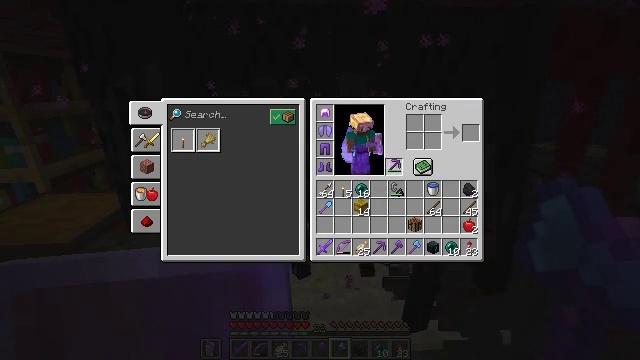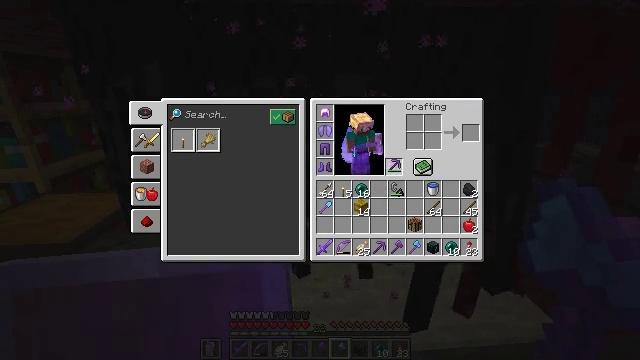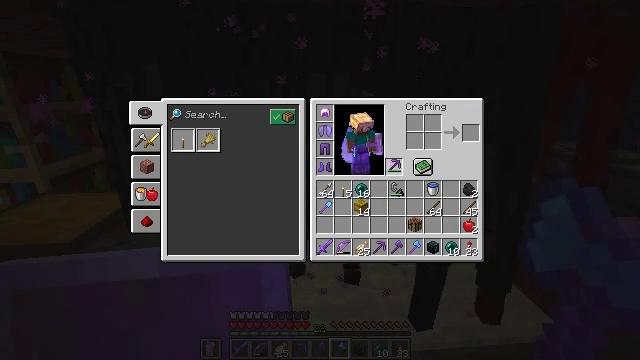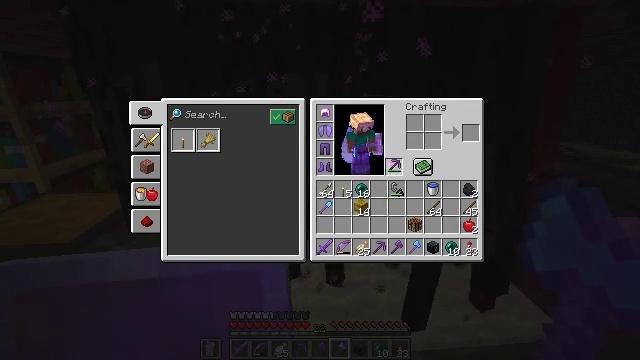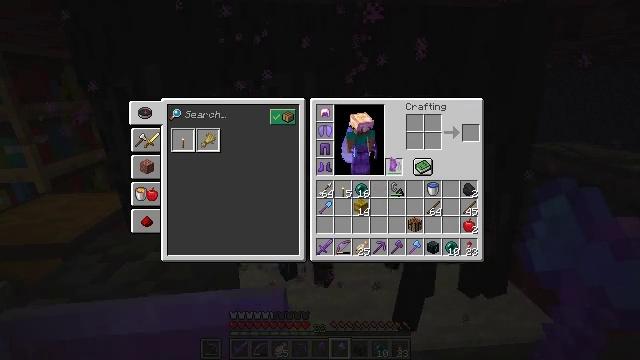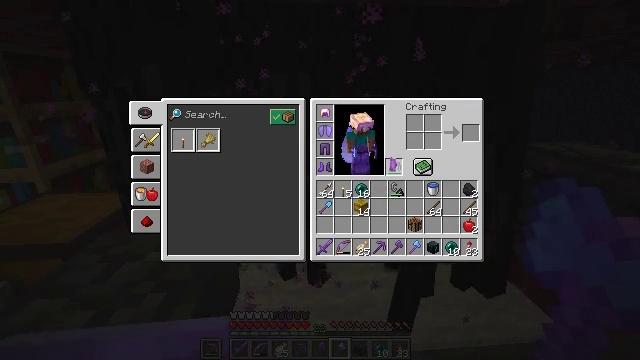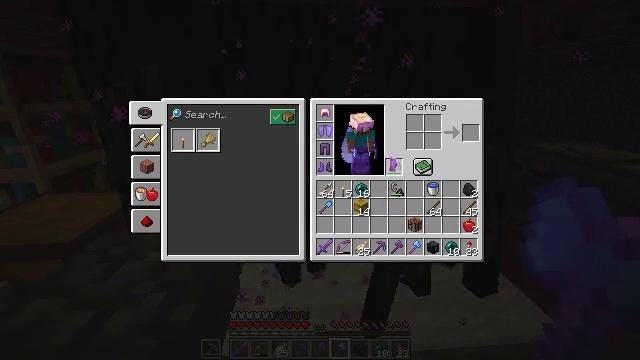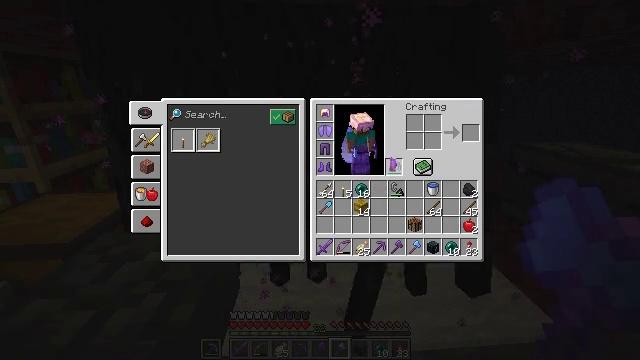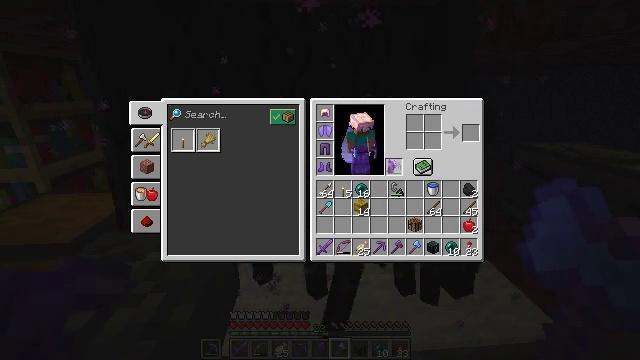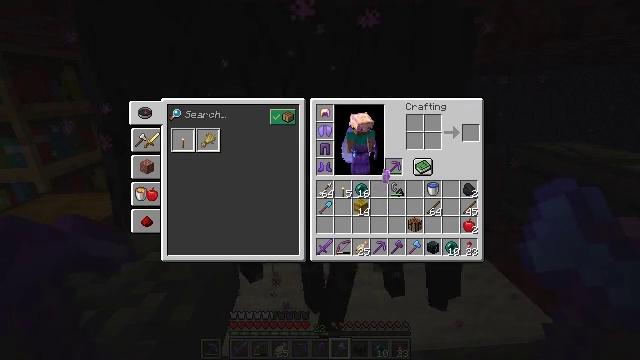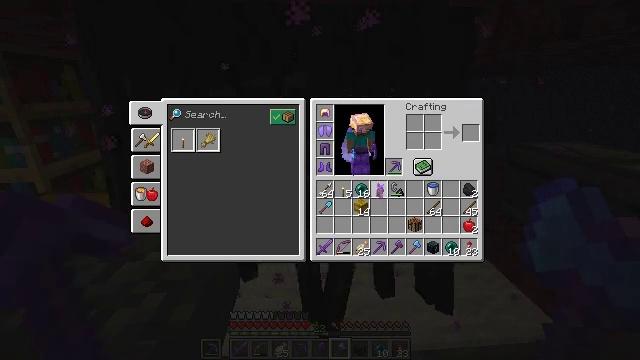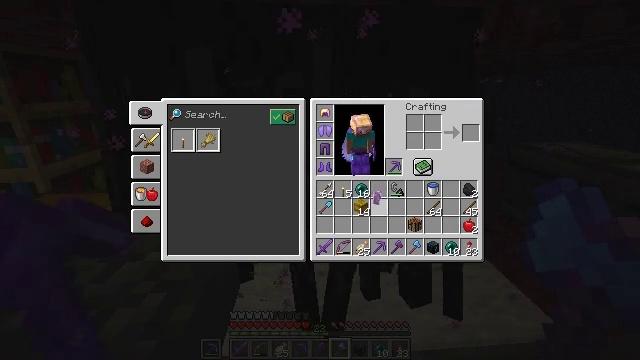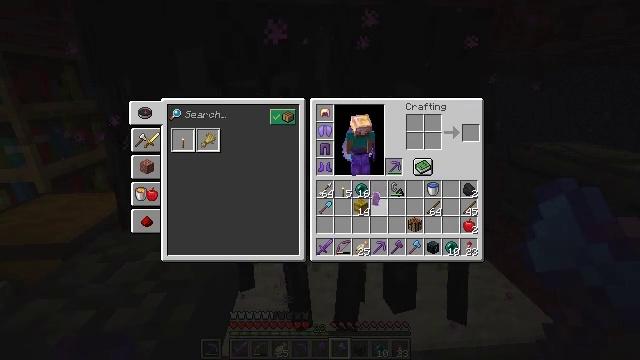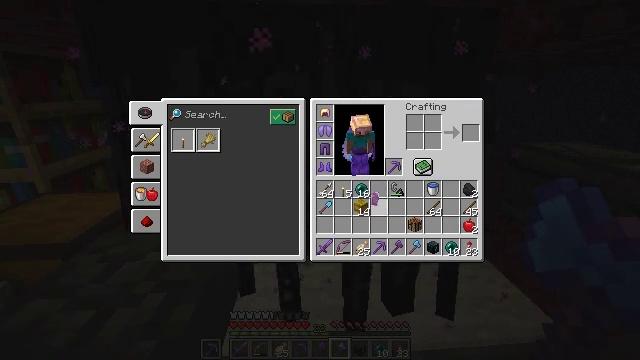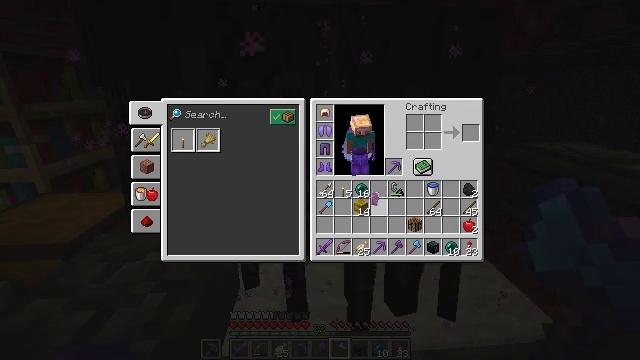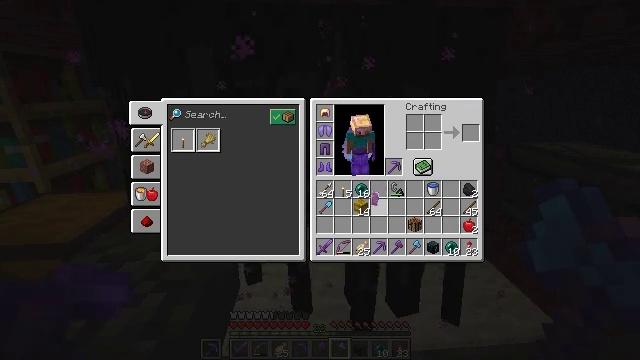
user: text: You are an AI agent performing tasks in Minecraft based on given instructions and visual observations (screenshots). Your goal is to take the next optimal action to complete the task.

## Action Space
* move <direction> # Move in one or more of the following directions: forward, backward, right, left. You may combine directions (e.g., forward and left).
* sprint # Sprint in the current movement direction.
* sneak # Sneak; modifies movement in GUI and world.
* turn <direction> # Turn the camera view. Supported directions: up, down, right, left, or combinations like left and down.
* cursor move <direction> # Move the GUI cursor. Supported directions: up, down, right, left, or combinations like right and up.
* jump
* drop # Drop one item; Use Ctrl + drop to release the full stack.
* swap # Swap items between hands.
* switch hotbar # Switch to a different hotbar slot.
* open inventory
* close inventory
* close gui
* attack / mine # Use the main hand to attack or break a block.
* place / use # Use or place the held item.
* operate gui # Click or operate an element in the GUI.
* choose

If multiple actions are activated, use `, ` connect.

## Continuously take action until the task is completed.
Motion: motion action
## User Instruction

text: Kill an enderman.
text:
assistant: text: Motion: no_op
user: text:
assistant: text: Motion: operate gui
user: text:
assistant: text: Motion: operate gui
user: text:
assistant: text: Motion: no_op
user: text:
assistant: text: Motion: no_op
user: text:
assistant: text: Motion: no_op
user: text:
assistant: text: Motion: no_op
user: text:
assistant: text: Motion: no_op
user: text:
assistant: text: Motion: cursor move down
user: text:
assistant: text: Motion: cursor move down
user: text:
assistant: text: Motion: cursor move down
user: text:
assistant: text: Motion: no_op
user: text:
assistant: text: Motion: no_op
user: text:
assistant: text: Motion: no_op
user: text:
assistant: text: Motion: no_op
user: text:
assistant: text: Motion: no_op
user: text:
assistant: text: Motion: no_op
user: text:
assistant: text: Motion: no_op
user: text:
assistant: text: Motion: no_op
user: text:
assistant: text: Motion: no_op
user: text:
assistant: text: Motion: no_op
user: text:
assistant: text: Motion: no_op
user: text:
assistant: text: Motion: no_op
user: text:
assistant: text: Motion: no_op
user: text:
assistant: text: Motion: no_op
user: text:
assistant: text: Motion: no_op
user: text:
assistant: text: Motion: no_op
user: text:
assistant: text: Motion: no_op
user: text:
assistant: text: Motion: no_op
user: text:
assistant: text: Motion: no_op